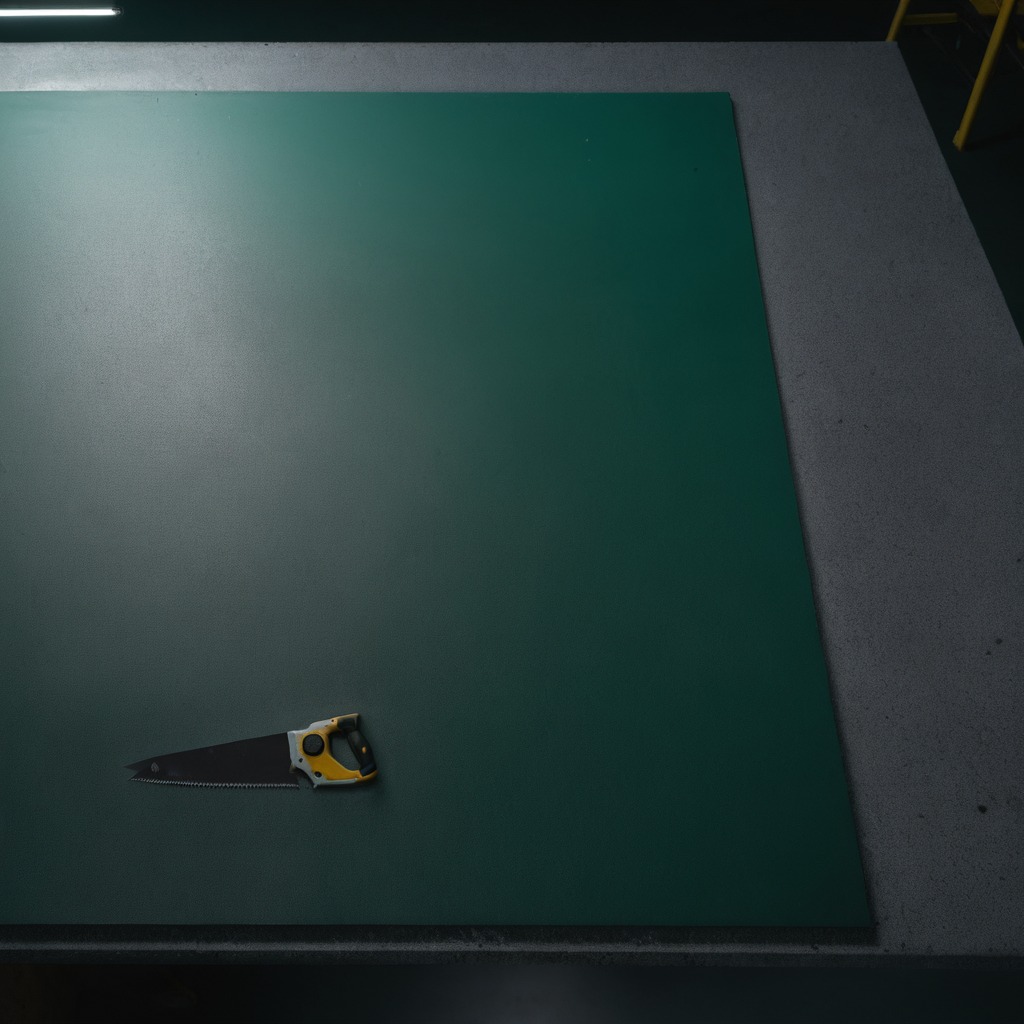
A metal saw lying on the clean granite tabletop inside a workshop at night dim ambient light soft shadows worn but beneath the mat